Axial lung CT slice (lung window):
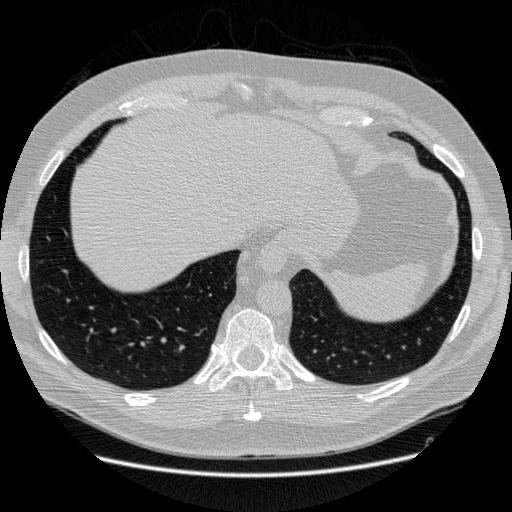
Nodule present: no